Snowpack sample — Loveland Pass, Silver Plume, Colorado, USA (1/12/25, 11:40 AM MST)
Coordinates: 39.66, -105.88
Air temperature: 7 °F
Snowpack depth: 140 cm
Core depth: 10 cm
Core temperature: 41 °F
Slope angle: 11°, slope face: 30°
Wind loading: high
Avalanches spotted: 2
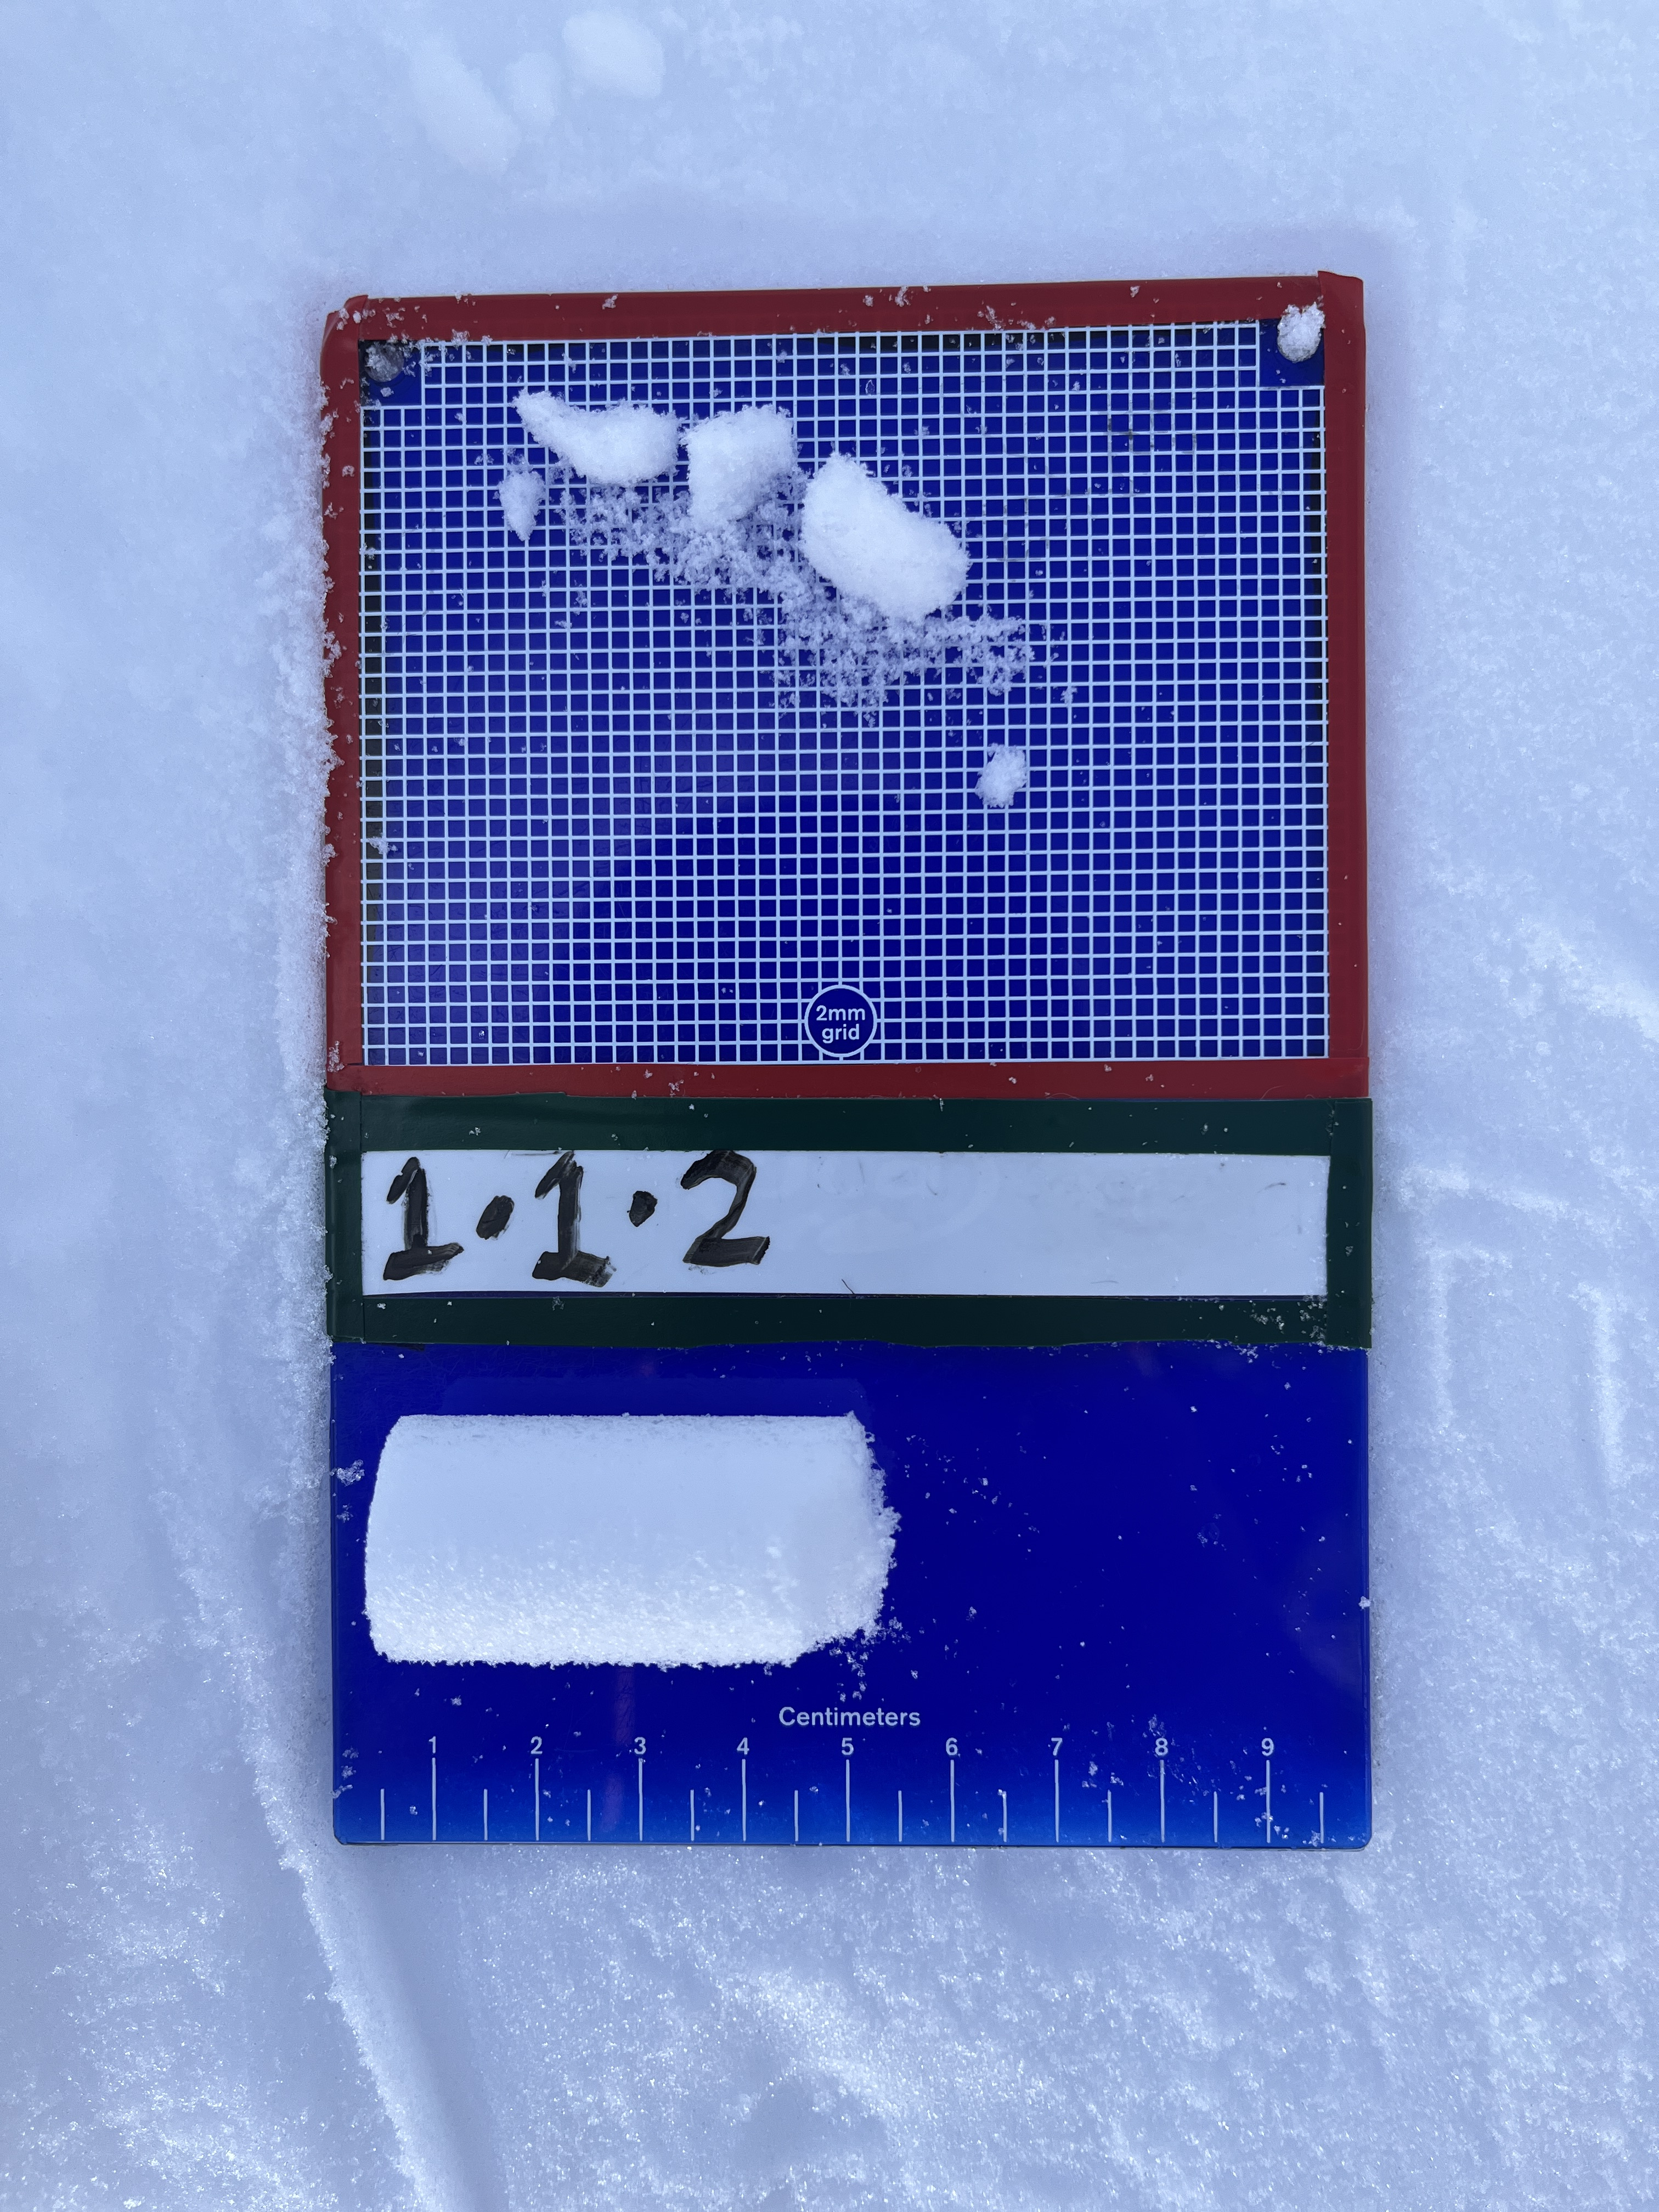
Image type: crystal_card
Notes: Pilot using slightly modified coring method that took too large segment for snow profile picturing, advised not to use in higher level models. Two avalanche on south face nearby, partially cloudy with light snow in the last 24 hours. Lots of wind loading on eastern features.